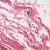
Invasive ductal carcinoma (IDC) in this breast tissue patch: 0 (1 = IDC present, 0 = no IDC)